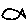
Label: fish